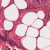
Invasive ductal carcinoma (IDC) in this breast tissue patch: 0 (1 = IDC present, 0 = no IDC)